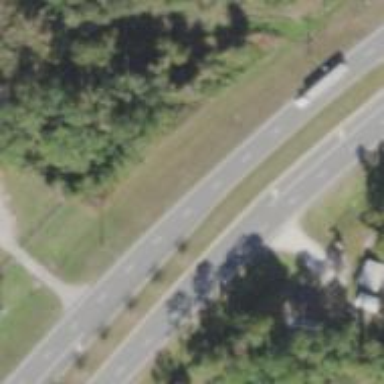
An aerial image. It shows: Asphalt road classified as trunk highway.